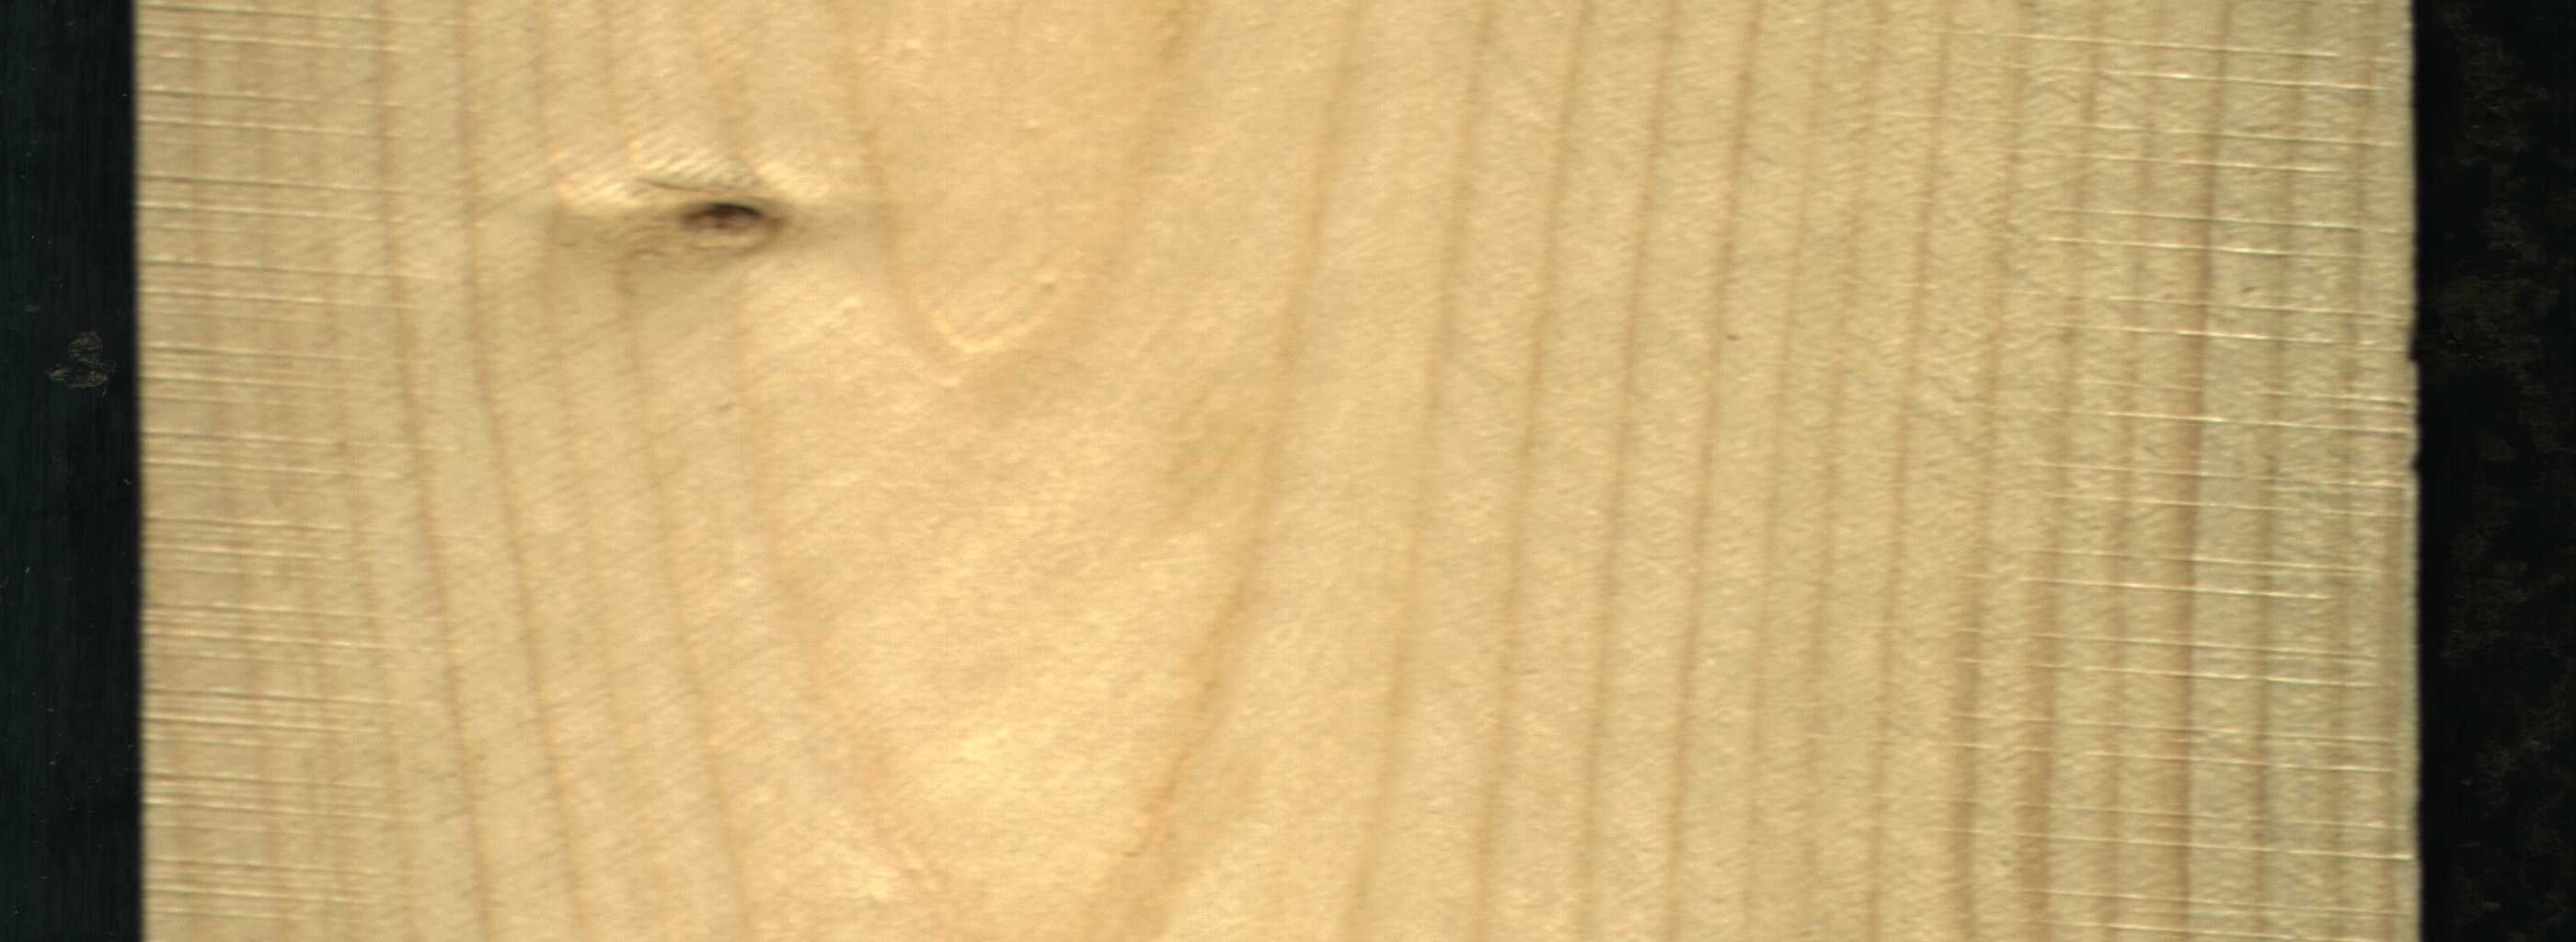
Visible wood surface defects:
Dead_Knot